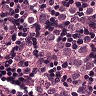
Metastatic tissue present: yes